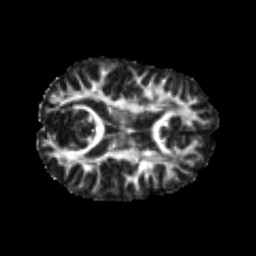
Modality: FA
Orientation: axial
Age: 21
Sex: female
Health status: healthy
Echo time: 0.074 s